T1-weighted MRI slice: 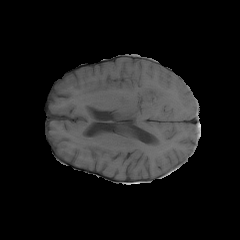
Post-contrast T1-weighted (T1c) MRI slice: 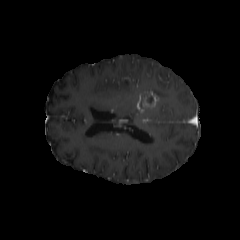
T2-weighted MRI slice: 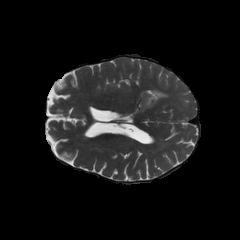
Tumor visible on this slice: yes